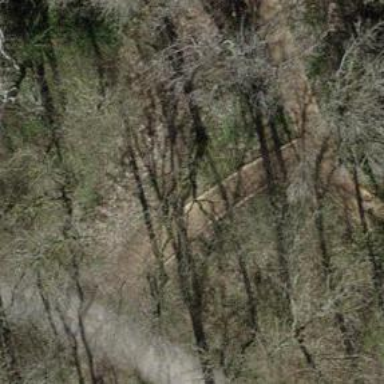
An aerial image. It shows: Path with woodchips surface.